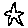
Label: star